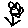
Label: flower